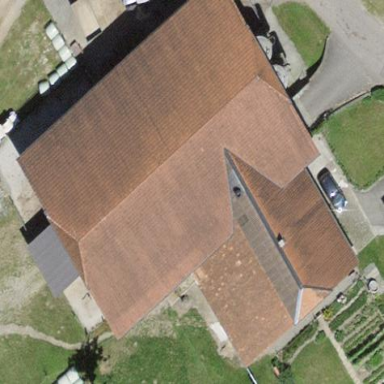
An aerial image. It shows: Farm building.